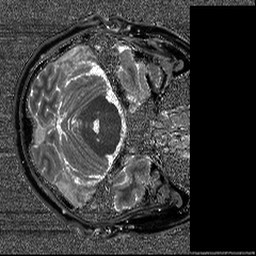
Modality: T1map
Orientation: axial
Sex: male